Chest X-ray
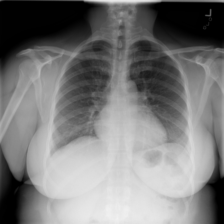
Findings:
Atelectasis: negative
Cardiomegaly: negative
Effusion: negative
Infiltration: negative
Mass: negative
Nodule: negative
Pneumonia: negative
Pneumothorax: negative
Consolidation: negative
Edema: negative
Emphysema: negative
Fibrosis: negative
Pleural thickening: negative
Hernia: negative